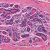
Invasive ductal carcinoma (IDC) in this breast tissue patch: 0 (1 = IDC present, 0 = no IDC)